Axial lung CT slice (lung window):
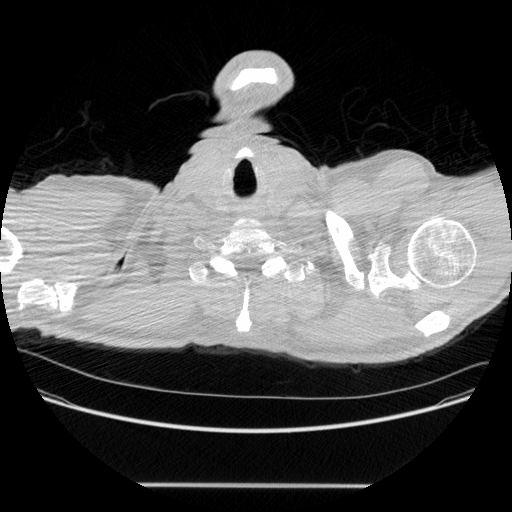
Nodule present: no